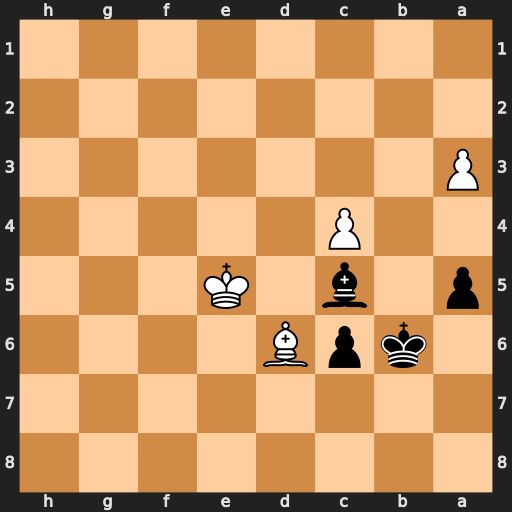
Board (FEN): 8/8/1kpB4/p1b1K3/2P5/P7/8/8
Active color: b
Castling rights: -
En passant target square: -
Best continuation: Bxd6+ Kxd6 a4 c5+ Kb5